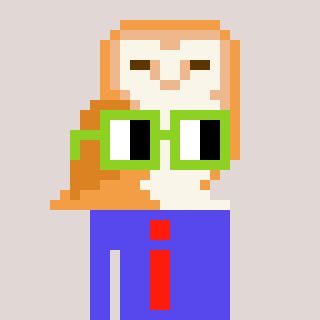
a pixel art character with square light green glasses, a owl-shaped head and a computerblue-colored body on a warm background